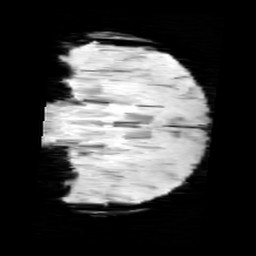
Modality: minIP
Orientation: coronal
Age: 9
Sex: male
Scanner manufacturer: siemens
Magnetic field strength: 3 T
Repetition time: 0.027 s
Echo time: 0.02 s